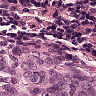
Metastatic tissue present: yes